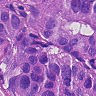
Metastatic tissue present: yes